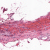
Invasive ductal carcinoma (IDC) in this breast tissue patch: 0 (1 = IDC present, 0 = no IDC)